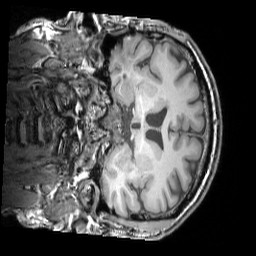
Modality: T1w
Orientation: coronal
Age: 55
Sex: male
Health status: ill
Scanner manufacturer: siemens
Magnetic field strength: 3 T
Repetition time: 1.75 s
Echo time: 0.00418 s